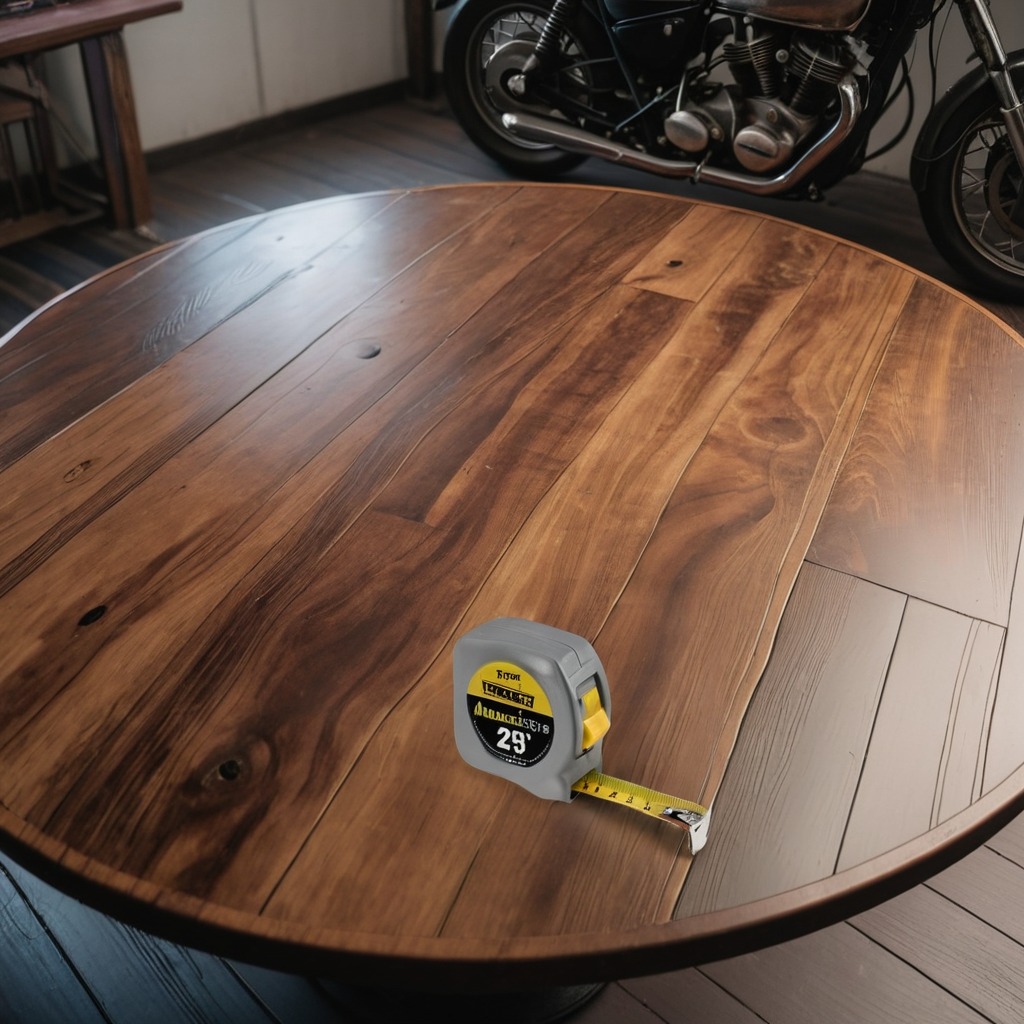
A measuring tape is lying on the wooden table in a vintage motorcycle garage.